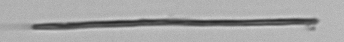
Label: fiber